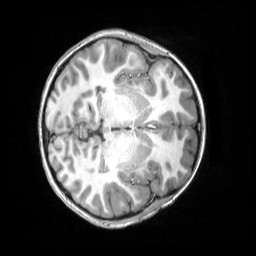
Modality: T1w
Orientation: axial